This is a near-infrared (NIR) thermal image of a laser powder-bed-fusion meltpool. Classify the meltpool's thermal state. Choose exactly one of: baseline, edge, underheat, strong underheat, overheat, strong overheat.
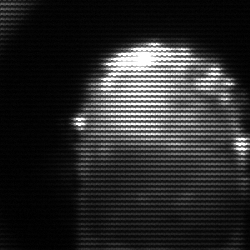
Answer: baseline